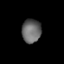
Tissue: lung
Cell type: Epithelial cells
Senescence score: 0.2391
Nuclear area (px): 450
Mean DAPI intensity: 102.984